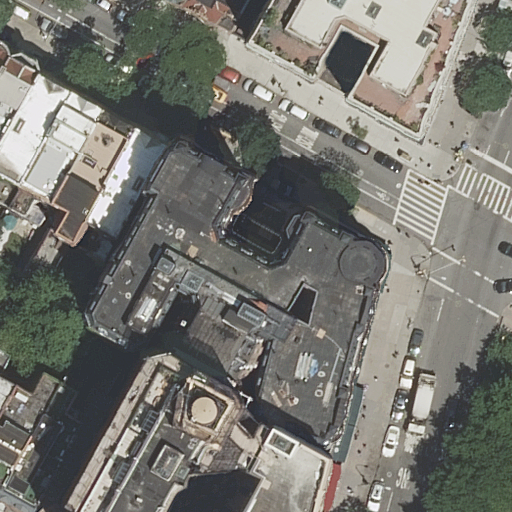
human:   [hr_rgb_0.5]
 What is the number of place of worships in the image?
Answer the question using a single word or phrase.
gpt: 1

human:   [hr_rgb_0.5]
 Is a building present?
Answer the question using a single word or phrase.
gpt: yes

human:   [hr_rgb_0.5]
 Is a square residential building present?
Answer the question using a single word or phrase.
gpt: no

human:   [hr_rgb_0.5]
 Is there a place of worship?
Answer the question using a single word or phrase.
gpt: yes

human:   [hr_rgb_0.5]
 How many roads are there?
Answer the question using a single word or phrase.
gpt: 2

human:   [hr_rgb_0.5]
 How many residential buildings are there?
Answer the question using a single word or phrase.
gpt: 12

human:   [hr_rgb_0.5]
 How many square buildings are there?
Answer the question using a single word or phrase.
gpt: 0

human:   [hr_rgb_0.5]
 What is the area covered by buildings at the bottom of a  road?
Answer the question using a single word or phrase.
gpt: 3154m2

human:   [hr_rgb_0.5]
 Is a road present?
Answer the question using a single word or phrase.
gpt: yes

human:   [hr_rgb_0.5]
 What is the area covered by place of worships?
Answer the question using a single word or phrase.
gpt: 2504m2

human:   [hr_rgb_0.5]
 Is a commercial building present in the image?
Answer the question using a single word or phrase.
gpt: no

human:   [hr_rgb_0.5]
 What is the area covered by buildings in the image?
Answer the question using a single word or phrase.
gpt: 7052m2

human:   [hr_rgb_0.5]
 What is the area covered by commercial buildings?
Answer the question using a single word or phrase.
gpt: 0m2

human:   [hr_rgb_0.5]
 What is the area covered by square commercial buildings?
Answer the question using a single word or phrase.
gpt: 0m2

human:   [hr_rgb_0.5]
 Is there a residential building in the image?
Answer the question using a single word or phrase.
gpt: yes

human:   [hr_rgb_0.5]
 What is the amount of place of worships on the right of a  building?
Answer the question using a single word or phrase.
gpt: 1

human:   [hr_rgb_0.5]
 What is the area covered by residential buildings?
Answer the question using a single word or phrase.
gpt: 4547m2

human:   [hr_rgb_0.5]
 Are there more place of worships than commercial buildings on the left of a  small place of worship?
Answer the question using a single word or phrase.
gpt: yes

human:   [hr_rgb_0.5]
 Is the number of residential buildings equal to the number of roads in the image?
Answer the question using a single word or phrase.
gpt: no

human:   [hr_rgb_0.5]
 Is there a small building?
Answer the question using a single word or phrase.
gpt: yes

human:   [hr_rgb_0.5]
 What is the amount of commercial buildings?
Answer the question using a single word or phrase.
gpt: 0

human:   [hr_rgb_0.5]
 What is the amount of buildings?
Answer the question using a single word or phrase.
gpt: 13

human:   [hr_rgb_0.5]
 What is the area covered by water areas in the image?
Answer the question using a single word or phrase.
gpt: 0m2

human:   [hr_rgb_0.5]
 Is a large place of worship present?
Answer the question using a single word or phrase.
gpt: yes

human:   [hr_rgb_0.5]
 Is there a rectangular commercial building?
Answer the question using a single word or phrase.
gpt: no

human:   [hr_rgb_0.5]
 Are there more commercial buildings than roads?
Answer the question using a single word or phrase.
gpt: no

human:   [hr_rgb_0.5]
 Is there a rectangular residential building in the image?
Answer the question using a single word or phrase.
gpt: yes

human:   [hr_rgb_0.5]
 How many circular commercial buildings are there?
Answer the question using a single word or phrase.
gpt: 0

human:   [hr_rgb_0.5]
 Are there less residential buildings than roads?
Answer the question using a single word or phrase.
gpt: no

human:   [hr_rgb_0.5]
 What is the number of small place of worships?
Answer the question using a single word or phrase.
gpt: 0

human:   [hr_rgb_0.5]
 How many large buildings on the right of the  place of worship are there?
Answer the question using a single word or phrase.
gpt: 1

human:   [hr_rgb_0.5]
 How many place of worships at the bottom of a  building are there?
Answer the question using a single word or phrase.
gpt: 0

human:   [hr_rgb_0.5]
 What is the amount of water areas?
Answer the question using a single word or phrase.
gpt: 0

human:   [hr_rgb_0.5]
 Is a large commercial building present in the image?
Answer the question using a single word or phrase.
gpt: no

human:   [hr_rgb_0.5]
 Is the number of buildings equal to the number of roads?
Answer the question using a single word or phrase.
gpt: no

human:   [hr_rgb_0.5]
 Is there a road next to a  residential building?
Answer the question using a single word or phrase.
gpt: yes

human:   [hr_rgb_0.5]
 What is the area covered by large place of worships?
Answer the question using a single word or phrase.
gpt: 2504m2

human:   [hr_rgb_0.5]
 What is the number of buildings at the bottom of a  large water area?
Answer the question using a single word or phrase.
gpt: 0

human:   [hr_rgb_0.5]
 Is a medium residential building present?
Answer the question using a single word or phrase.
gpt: yes

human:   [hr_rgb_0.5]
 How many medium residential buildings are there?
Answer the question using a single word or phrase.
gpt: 5

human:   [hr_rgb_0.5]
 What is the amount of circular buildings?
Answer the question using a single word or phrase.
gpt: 0

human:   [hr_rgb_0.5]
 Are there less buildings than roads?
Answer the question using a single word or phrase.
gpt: no

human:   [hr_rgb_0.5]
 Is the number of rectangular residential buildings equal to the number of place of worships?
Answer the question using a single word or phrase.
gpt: no

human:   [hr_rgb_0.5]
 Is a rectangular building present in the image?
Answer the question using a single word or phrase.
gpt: yes

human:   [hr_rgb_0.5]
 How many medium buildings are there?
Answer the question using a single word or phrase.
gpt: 5

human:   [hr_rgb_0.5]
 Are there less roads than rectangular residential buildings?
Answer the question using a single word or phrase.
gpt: yes

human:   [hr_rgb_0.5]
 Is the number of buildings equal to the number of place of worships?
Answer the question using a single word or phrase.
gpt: no

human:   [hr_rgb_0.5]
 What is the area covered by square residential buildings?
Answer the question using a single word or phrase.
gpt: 0m2

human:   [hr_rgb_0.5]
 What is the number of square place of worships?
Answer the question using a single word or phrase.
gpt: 0

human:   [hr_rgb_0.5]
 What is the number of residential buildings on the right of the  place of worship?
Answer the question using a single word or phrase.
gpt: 1

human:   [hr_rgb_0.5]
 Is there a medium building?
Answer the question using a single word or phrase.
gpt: yes

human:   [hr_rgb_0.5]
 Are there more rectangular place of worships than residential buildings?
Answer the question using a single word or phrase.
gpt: no

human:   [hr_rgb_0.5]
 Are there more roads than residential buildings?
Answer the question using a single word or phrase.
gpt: no

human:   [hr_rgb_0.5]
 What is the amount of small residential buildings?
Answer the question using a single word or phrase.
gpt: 4

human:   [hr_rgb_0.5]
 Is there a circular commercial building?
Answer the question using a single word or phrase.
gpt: no

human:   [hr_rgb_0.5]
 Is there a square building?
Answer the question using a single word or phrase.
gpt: no

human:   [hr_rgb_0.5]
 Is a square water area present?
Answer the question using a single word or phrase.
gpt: no

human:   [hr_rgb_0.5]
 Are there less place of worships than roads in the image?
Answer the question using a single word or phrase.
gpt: yes

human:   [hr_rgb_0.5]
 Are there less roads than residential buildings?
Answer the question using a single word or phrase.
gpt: yes

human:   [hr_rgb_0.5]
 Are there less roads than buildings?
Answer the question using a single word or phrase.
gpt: yes

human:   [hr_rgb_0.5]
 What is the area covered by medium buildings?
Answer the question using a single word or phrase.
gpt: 959m2

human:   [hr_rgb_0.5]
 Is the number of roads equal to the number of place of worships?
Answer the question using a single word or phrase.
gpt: no

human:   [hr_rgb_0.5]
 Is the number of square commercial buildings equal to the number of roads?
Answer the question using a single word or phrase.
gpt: no

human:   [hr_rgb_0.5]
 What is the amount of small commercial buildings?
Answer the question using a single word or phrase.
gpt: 0